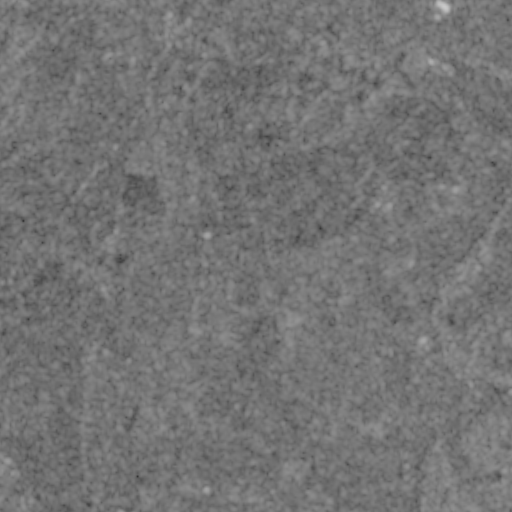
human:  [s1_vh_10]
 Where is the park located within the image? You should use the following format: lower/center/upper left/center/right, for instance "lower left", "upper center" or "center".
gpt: The park is located in the center left of the image.
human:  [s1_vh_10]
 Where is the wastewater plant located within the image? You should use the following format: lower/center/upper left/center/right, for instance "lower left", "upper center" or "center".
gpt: The wastewater plant is located in the upper center of the image.
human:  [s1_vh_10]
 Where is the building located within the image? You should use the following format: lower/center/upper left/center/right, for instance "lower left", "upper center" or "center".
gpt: There is no building in the image.

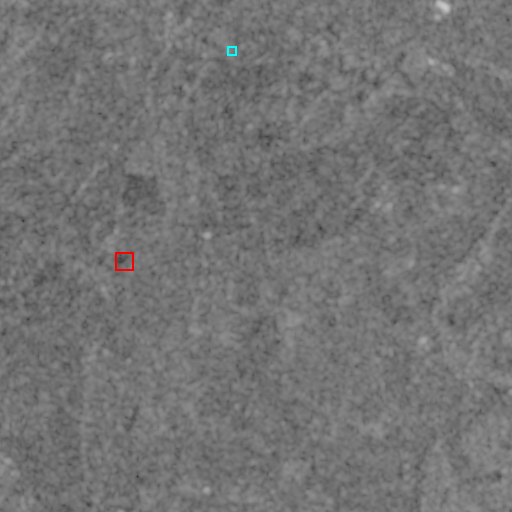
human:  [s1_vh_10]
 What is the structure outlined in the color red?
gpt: The structure outlined in red is a park.
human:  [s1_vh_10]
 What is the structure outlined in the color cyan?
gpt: The structure outlined in cyan is a wastewater plant.
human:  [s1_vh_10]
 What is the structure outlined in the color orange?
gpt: There is no orange outline.